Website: macys
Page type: payment
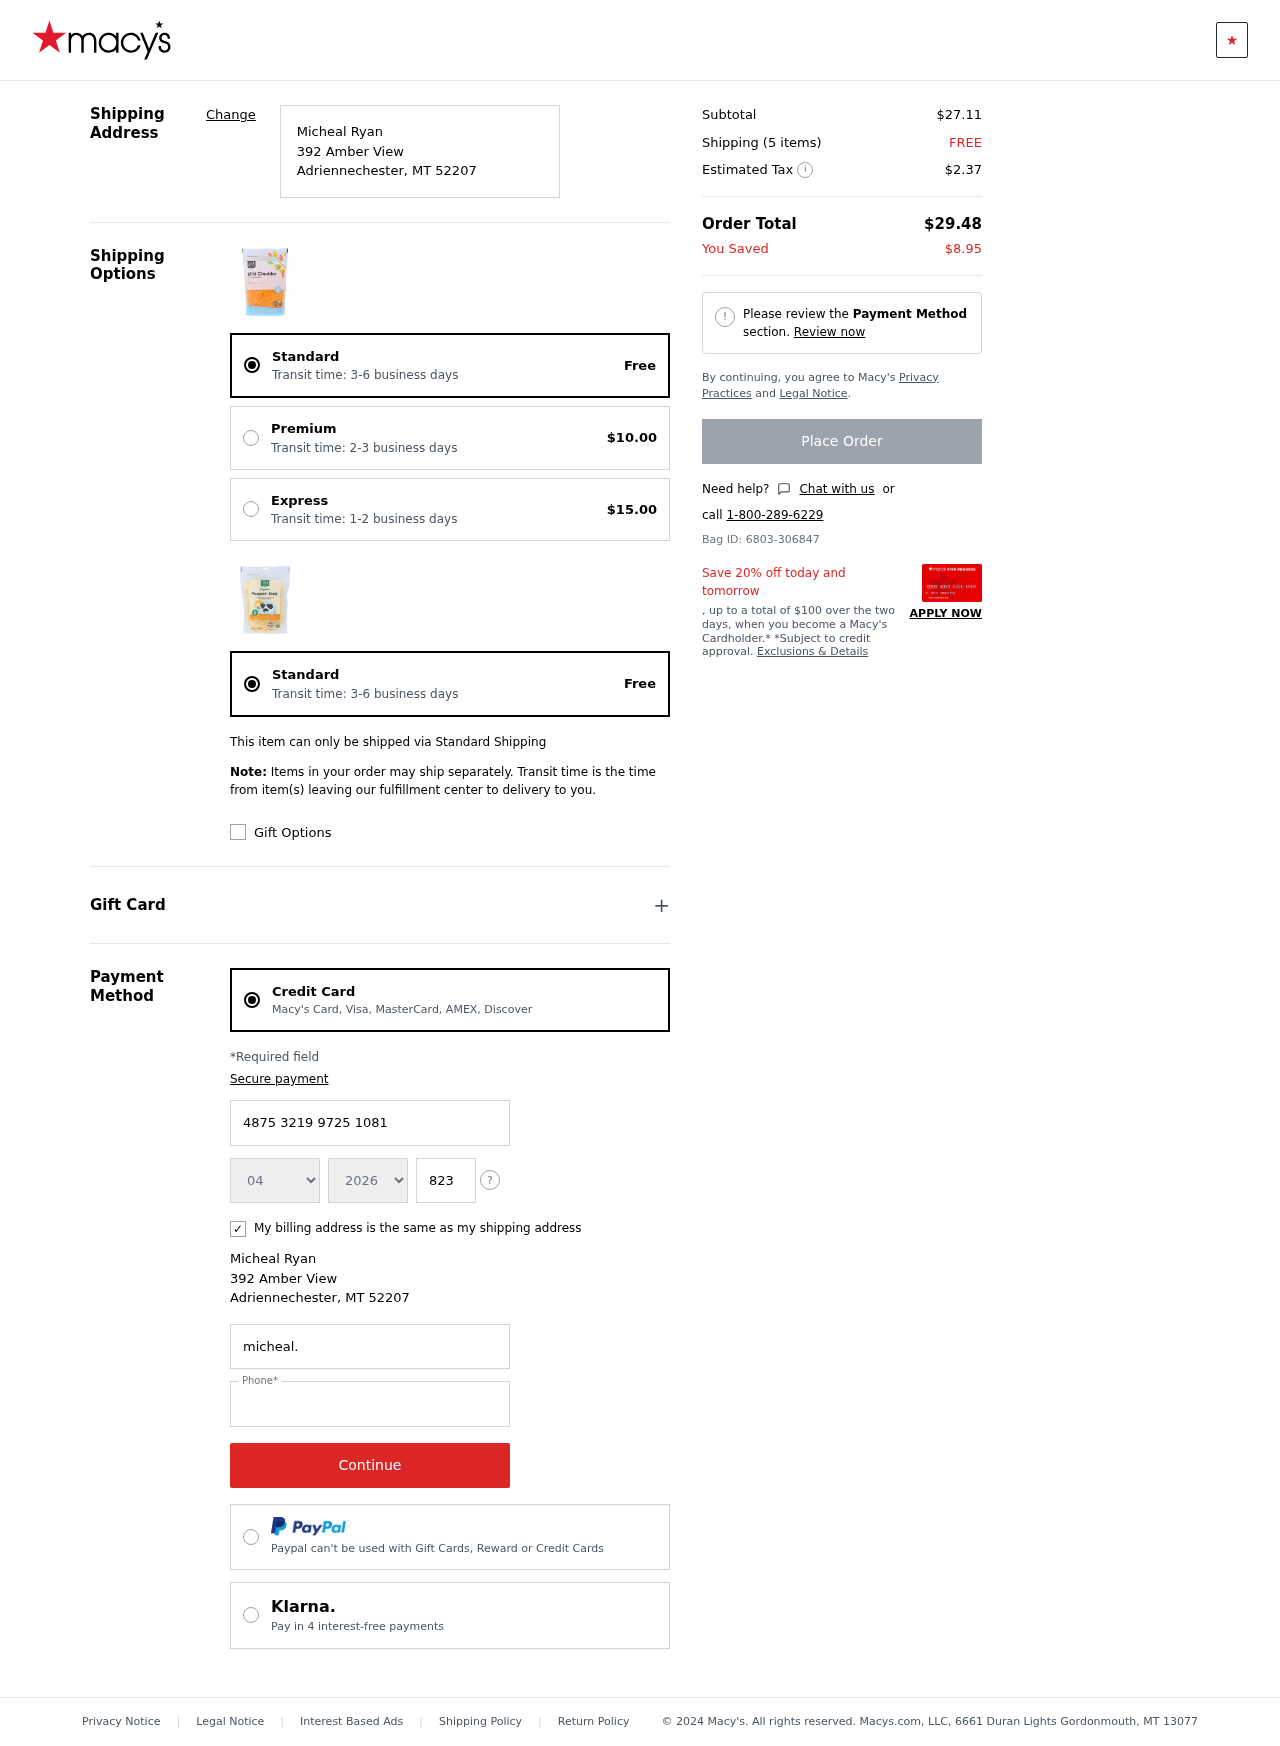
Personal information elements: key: PII_CARD_CVV
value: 823
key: PII_CARD_EXPIRY_MONTH
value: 04
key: PII_CARD_EXPIRY_YEAR
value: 26
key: PII_CARD_NUMBER
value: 4875 3219 9725 1081
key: PII_CITY
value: Adriennechester
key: PII_EMAIL
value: micheal.ryan@yahoo.com
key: PII_FULLNAME
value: Micheal Ryan
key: PII_PHONE
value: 3852299894
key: PII_POSTCODE
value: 52207
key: PII_STATE_ABBR
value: MT
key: PII_STREET
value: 392 Amber View
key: PII_FULLNAME2
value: Micheal Ryan
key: PII_CITY2
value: Adriennechester
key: PII_STATE_ABBR2
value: MT
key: PII_POSTCODE_FULL
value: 52207
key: PII_POSTCODE_NUMERIC
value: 52207
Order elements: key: ORDER_DELIVERY_DATE
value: Transit time: 3-6 business days
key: ORDER_SHIPPING_STANDARD
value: Free
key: ORDER_SHIPPING_PREMIUM
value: $10.00
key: ORDER_SHIPPING_EXPRESS
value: $15.00
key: ORDER_DELIVERY_DATE2
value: Transit time: 3-6 business days
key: ORDER_SHIPPING_STANDARD2
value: Free
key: ORDER_SUBTOTAL
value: $27.11
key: ORDER_NUM_ITEMS
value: Shipping (5 items)
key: ORDER_SHIPPING_COST
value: FREE
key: ORDER_TAX
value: $2.37
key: ORDER_TOTAL
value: $29.48
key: ORDER_SAVINGS
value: $8.95
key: ORDER_ID
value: Bag ID: 6803-306847